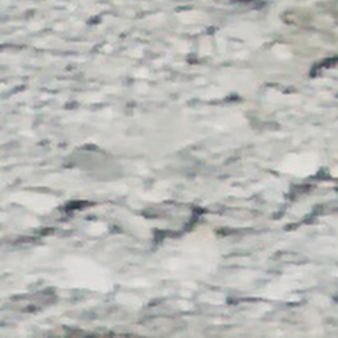
Label: other